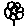
Label: flower